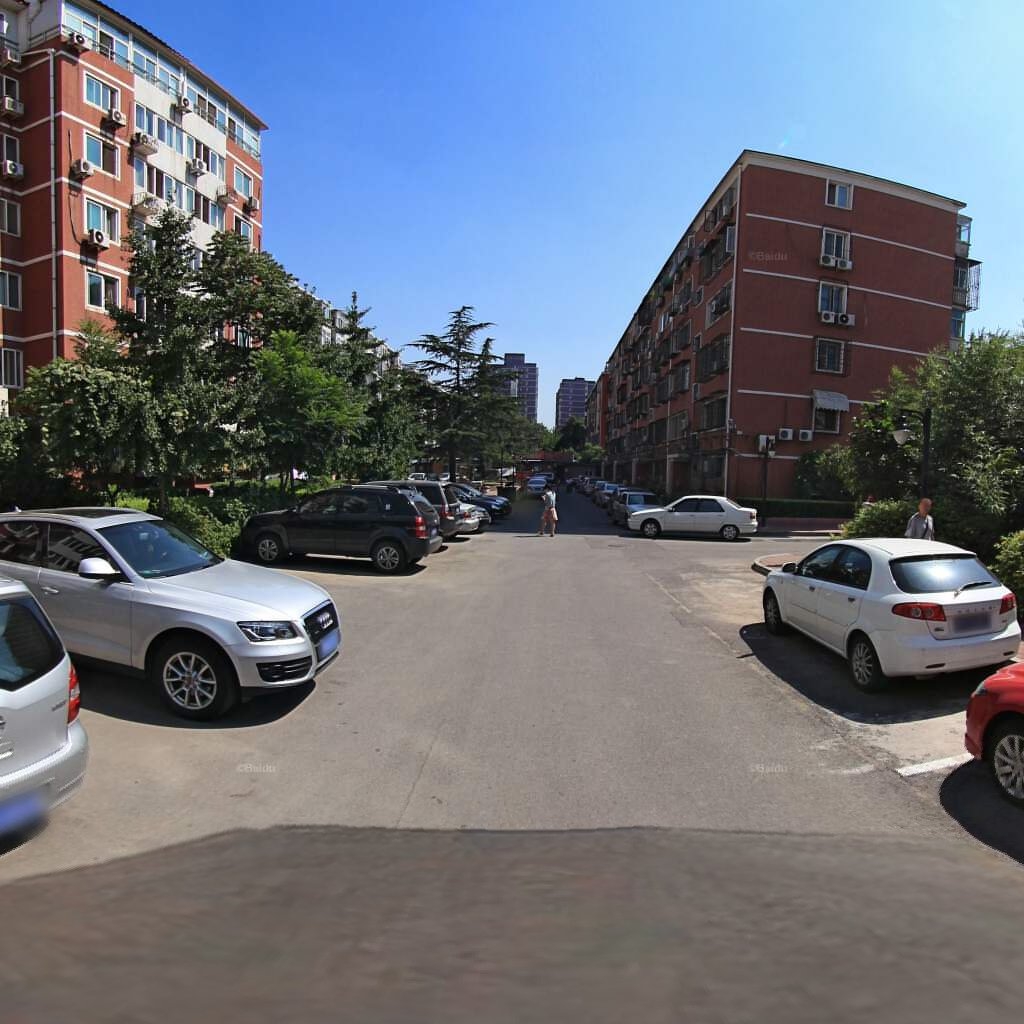
Region: Haidian
Road damage annotations: longitudinal crack